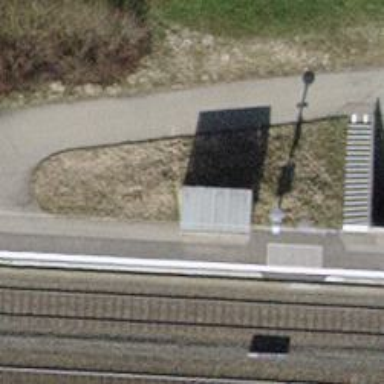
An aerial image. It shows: Brown bench in the vicinity.